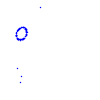
Particle: proton